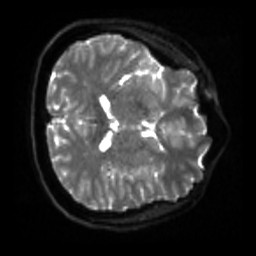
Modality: sbref
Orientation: axial
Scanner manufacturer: siemens
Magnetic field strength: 3 T
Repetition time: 4 s
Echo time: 0.0594 s